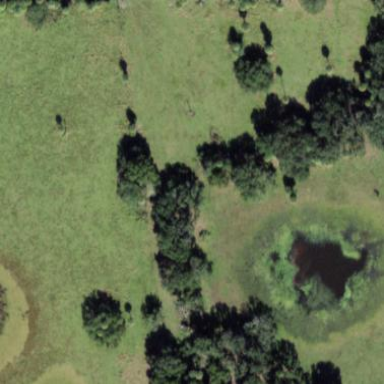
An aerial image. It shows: Wetland area characterized by wet meadow.